Question: I am using UIPickerViewController to capture photo, but I am getting layout as below:

As you can see in image - The Switch camera button is not showing properly.
Below is my code
'''
UIImagePickerController *imagePickerController = [[UIImagePickerController alloc] init];
imagePickerController.modalPresentationStyle = UIModalPresentationOverCurrentContext;
imagePickerController.mediaTypes = @[(NSString *)kUTTypeImage];
imagePickerController.sourceType = type;
imagePickerController.delegate = self;
imagePickerController.navigationBarHidden = YES;
imagePickerController.cameraDevice = UIImagePickerControllerCameraDeviceFront;
self.imagePickerController = imagePickerController;
[self presentViewController:self.imagePickerController animated:YES completion:nil];
'''
I am not sure what am I doing wrong, Please suggest
Thanks
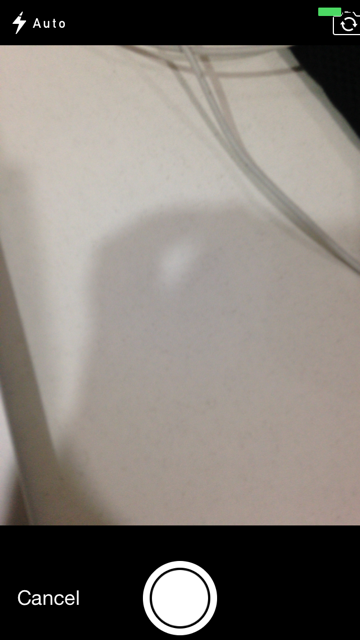
Answer: After trying many thing, I come to know that the issue is regarding Pixate Framework.
<URL>
Thanks